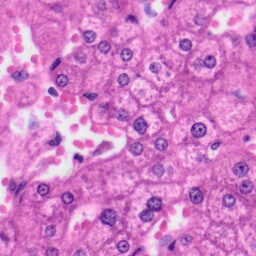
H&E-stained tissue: Liver